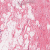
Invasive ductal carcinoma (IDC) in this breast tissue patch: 0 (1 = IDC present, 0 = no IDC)